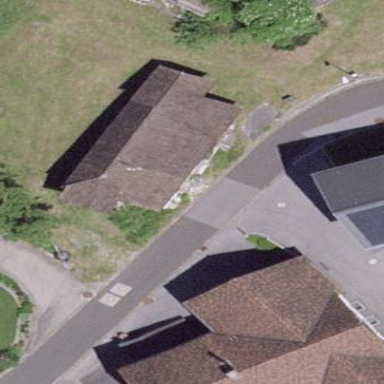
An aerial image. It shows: Building used as sawmill.